Question: I have been developing an android application in which I need to set a persistent notification, which never goes away from the status bar. All things are setup properly, but I need to use full background in the notification without any text or anything. As I have attached a screenshot.

I have used the following code:
'''
String notificationTitle = "Here My App Name Goes";
String notificationMessage = "Search with ---------";
Intent targetIntent = new Intent(Intent.ACTION_MAIN);
targetIntent.setClassName(this, this.getClass().getName());
int requestCode = AppSingleton.NOTIFICATION_ID_ALWAYS;
PendingIntent contentIntent = PendingIntent.getActivity(this,
requestCode, targetIntent, 0);
String statusBarTickerText = "Search from ----------";
int icon = R.drawable.ic_launcher;
Notification notification = new Notification(icon,
statusBarTickerText, System.currentTimeMillis());
notification.flags = Notification.FLAG_ONGOING_EVENT
| Notification.FLAG_NO_CLEAR;
notification.setLatestEventInfo(this, notificationTitle,
notificationMessage, contentIntent);
nm.notify(AppSingleton.NOTIFICATION_ID_ALWAYS, notification);
'''
I can set my app icon and write some text over it, but I need to set full background as it is the screenshot provided.
Please help me getting out of this prm.
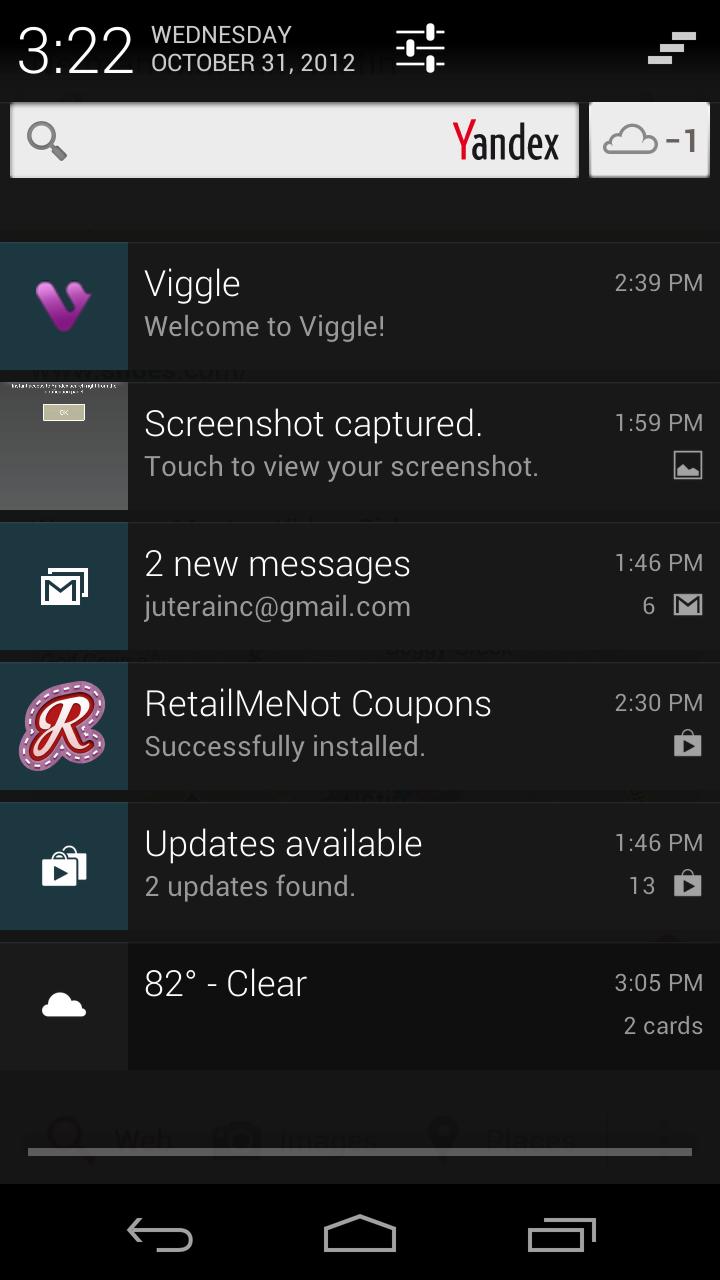
Answer: I got the remedy for my problem, just have to make custom notification layout with some code change. Below is my edited code.:
'''
Notification notification = new Notification(
R.drawable.ic_launcher, "All ----",
System.currentTimeMillis());
RemoteViews contentView = new RemoteViews(getPackageName(),
R.layout.notification);
notification.contentView = contentView;
final Intent notificationIntent = new Intent(this,
MainActivity.class);
notificationIntent.setFlags(Intent.FLAG_ACTIVITY_NEW_TASK
| Intent.FLAG_ACTIVITY_CLEAR_TOP);
nm = (NotificationManager) getSystemService(MainActivity.NOTIFICATION_SERVICE);
notification.flags |= Notification.FLAG_NO_CLEAR;
notification.flags |= Notification.FLAG_ONGOING_EVENT;
PendingIntent contentIntent = PendingIntent.getActivity(this, 0,
notificationIntent, 0);
notification.contentIntent = contentIntent;
nm.notify(AppSingleton.NOTIFICATION_ID_ALWAYS, notification);
'''
As you can see above RemoteViews class did my work without a problem. Just made a layout and referenced it here. And, boom got the background for my notification.